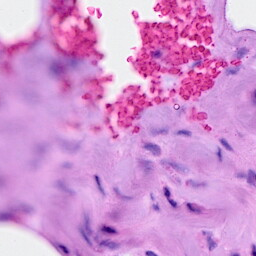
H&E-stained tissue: Breast